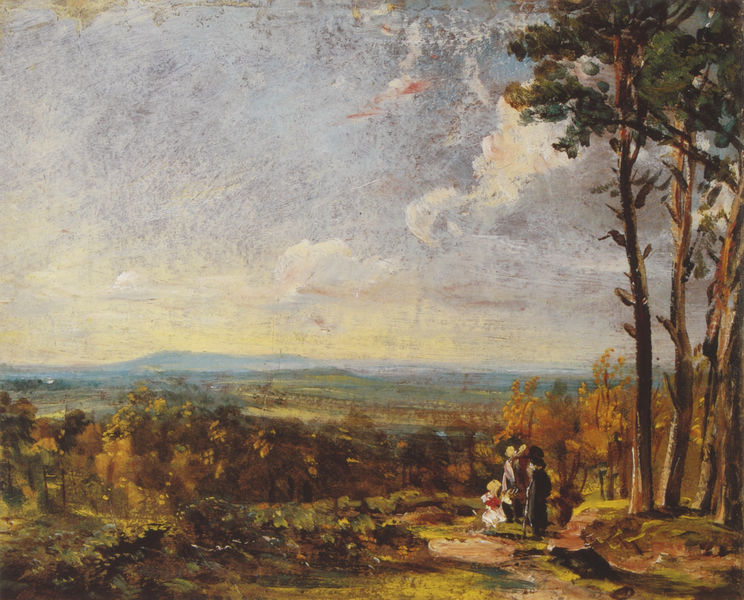
Titel: Hampstead Heath, Looking towards Harrow
Künstler: John Constable
Standort: New Haven (Connecticut)
Institution: Yale Center for British Art
Schlagwörter: baum, berg, blau, blätter, dunkel, gemälde, gestein, gruppe, himmel, laub, mann, schatten, wasser, weiß, wolken, bäume, fluss, frauen, gelb, grün, impressionismus, landschaft, menschen, ocker, see, äste, blume, braun, bunt, frau, hell, hintergrund, holz, hut, hüte, kleid, licht, männer, orange, strasse, ölbild, ausblick, blick, gras, rot, weg, wiese, wolke, zaun, leute, malerei, zylinder, anzug, blond, stein, steine, bild, blicken, schauen, öl, ebene, erde, feld, ferne, horizont, hügel, kalt, morgen, natur, strauch, weide, weite, zweige, busch, büsche, flachland, gewässer, pfad, sonne, sträucher, land, gold, drei, familie, kind, blatt, pflanze, pflanzen, schön, tal, wald, anhöhe, kinder, stock, aussicht, ruhig, sommer, ansicht, perspektive, nachmittag, warm, berge, farben, fels, fläche, gebirge, dunst, lila, nebel, tag, klein, herbst, winter, idylle, figuren, romantik, staffage, stämme, turner, duktus, draussen, lciht, ölfarbe, sonnenhut, frühling, betrachter, impression, unscharf, waldrand, panorama, spaziergang, wandern, alpen, wälder, lichtung, pinsel, betrachten, verschwommen, baumgruppe, kiefer, buschwerk, romantisch, wanderer, blattwerk, kiefern, menschengruppe, grpn, verblauung, spaziergänger, opa, herbstlich, wanderung, weitsicht, erwachsene, menschne, weitblick, übergangszeit, gerge, herblst, münchner maler, sehr beschaulich, wanderng, 18. jahrhundert, #blau, ferngesicht, wandertag, spazierrgang, transition